The image is a 2-D grayscale rendering of a rotating-machine vibration signal (signal-to-image). Determine the machine's mechanical condition. Answer with exactly one of: normal, misalignment, unbalance, looseness.
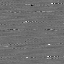
Answer: normal